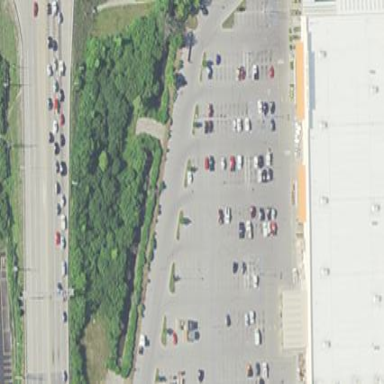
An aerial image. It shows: Road serving as parking aisle.